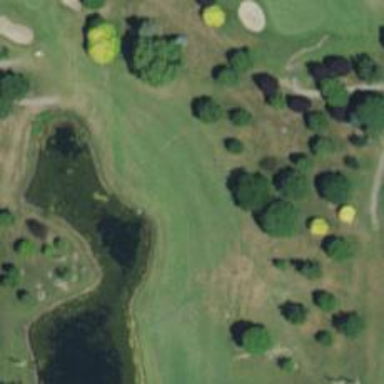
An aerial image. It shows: View of golf hole.